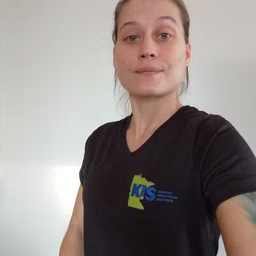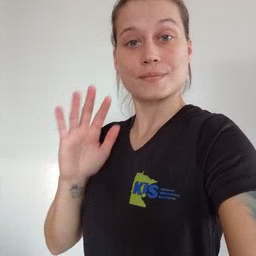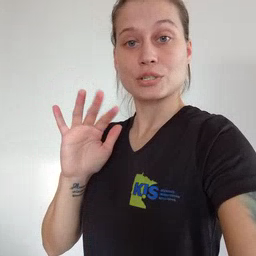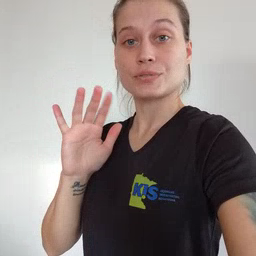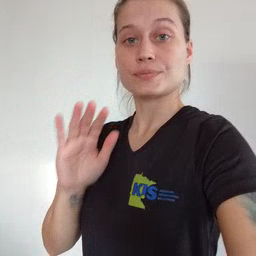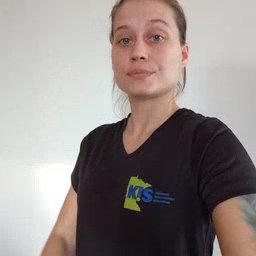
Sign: finger